Question: I'm trying to plot this function but keep getting 'Error using mesh (line 76)
X, Y, Z, and C cannot be complex'. I found another question that suggested the use of abs on the sqrt function but this does not give the desired output. The output given should look like this
'''
function [ X,Y,Z] = plotComplexFunction( )
%UNTITLED Summary of this function goes here
% Detailed explanation goes here
x = linspace(-1,1);
y = linspace(-2*pi,2*pi);
[X,Y] = meshgrid(x,y);
i = sqrt(-1);
Z = exp(X+(i*Y));
mesh(X,Y,Z)
end
'''
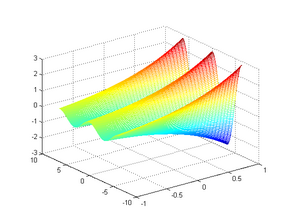
Answer: It looks like the plot was made using only the real part of 'Z'.
Changing the line where you call 'mesh' to:
'''
mesh(X,Y,real(Z));
'''
produces this plot: